Interaction volume radius: 10 \u00c5
Interaction volume height: 10 \u00c5
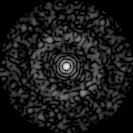
Disorder parameter: 0.828